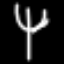
Label: fork